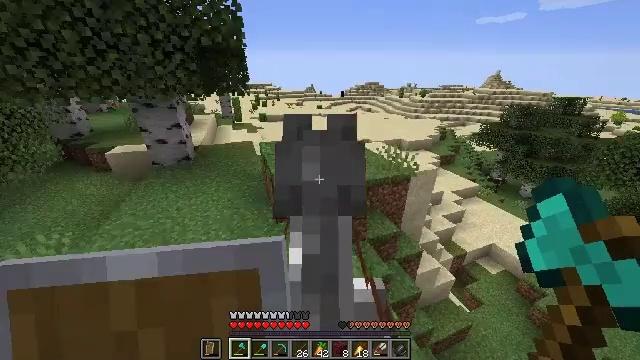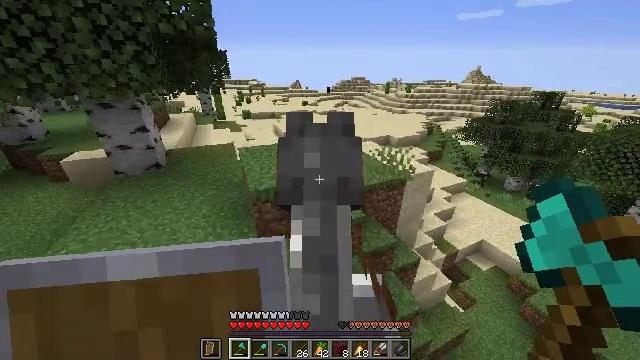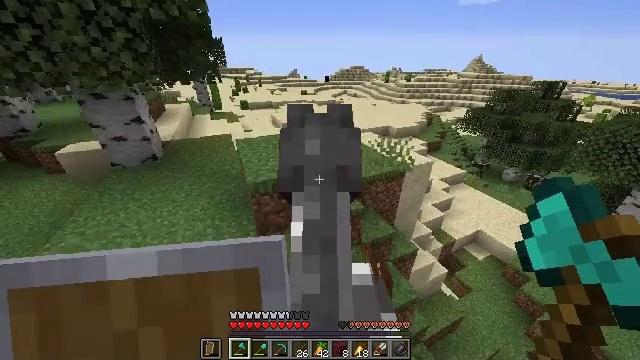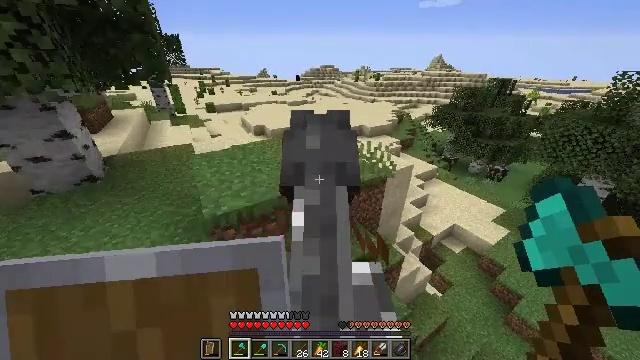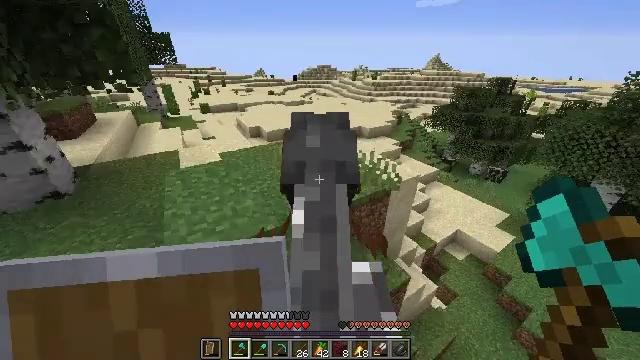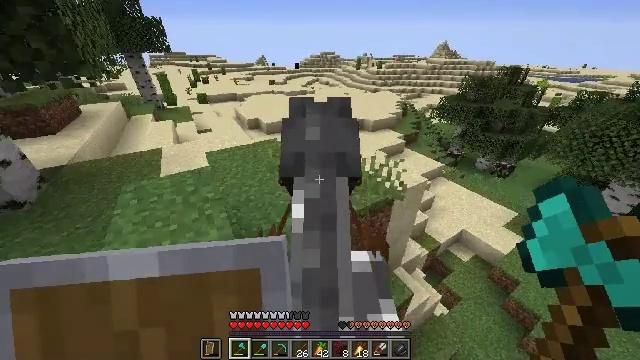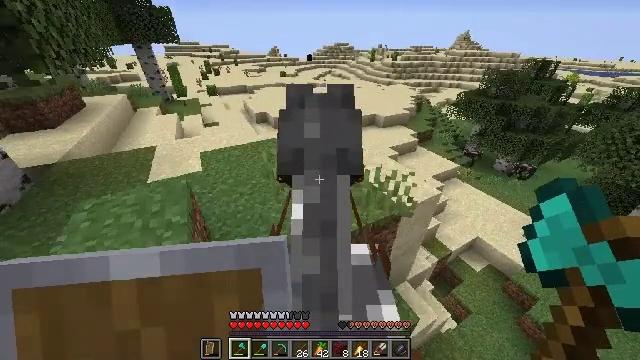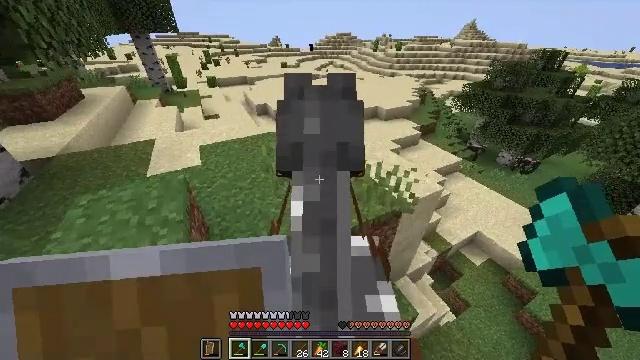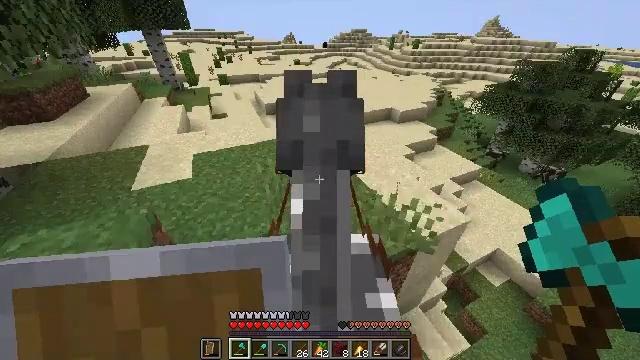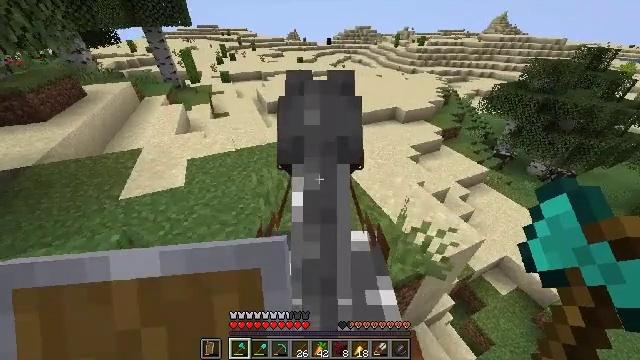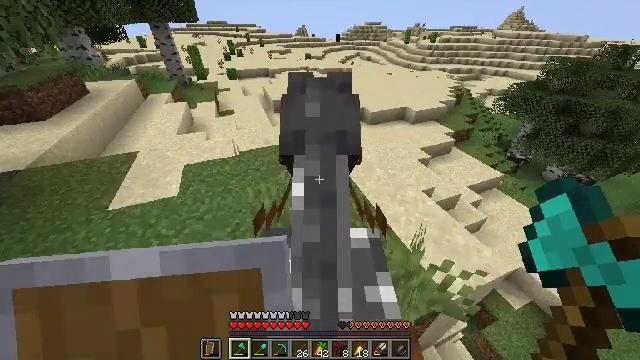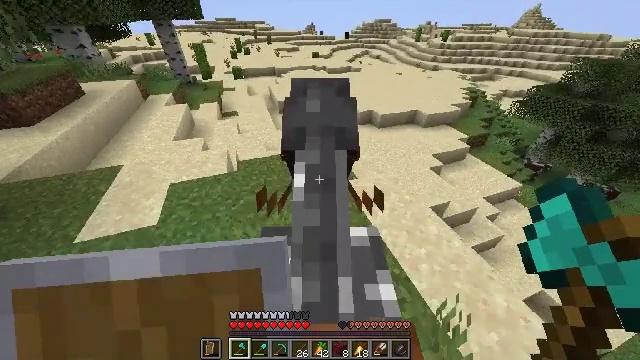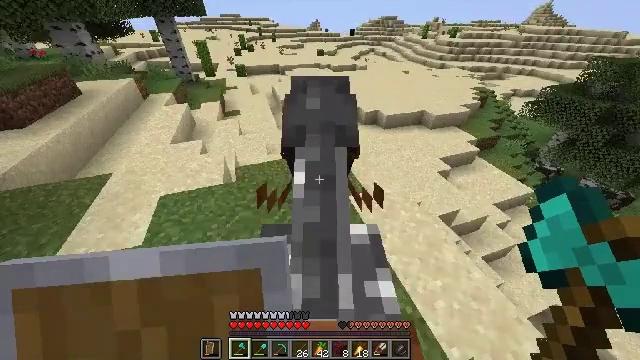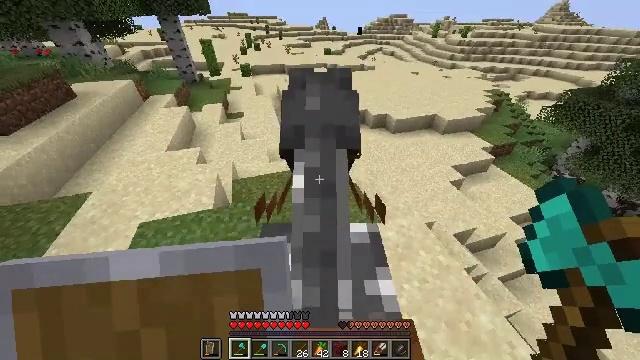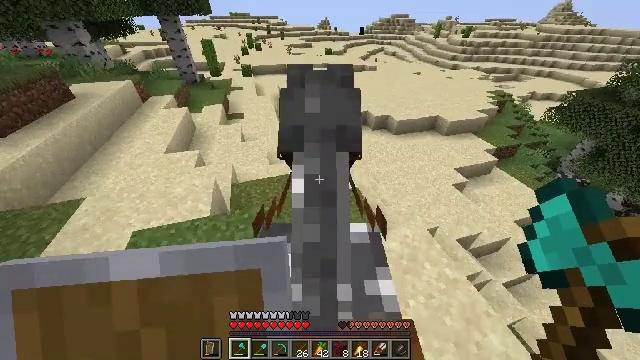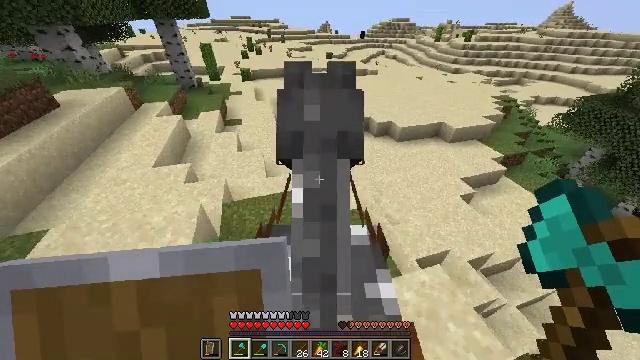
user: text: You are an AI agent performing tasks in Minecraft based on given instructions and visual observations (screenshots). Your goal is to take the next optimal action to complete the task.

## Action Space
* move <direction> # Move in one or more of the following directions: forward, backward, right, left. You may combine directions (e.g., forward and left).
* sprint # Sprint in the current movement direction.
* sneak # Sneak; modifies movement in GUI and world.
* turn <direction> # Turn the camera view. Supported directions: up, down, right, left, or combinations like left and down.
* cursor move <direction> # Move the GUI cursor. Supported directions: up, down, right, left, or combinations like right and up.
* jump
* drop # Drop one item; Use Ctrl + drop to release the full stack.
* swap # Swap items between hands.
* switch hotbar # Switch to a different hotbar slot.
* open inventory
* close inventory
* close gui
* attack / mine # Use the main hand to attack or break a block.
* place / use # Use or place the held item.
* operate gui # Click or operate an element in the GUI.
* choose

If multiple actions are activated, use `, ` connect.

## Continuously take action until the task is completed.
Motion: motion action
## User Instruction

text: Mine sand by the water.
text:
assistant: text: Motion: move forward, turn right and down
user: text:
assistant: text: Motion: move forward, turn right and down
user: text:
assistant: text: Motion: move forward and move right
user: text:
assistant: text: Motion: move forward and move right
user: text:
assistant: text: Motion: move forward and move right, turn left and down
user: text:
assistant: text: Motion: move forward, turn left and down
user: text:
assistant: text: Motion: move forward, sprint, turn left and down
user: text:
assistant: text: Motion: move forward, sprint
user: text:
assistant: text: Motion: move forward, sprint, turn left
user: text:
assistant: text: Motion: move forward, sprint, turn left
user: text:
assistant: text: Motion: move forward, sprint, turn left
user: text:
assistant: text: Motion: move forward, sprint, turn left
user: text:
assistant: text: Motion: move forward, sprint, turn left
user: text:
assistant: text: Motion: move forward, sprint
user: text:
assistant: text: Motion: move forward, sprint
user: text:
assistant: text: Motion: move forward, sprint, turn left and up
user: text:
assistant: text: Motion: move forward, sprint, turn left and up
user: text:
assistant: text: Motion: move forward, sprint, turn left and up
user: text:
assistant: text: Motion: move forward, sprint, turn left and up
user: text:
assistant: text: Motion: move forward, sprint, turn left and up
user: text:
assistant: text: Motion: move forward, sprint
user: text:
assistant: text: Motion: move forward, sprint
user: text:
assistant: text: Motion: move forward, sprint
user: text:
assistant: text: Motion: move forward, sprint
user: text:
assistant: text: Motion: move forward, sprint
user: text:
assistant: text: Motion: move forward, sprint, turn left
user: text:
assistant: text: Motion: move forward, sprint, turn left
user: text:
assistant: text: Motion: move forward, sprint, turn left
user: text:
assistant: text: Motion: move forward and move right, sprint, turn left
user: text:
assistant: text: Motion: move forward and move right, sprint